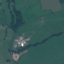
Land use / land cover: Pasture